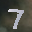
Label: 7